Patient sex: M
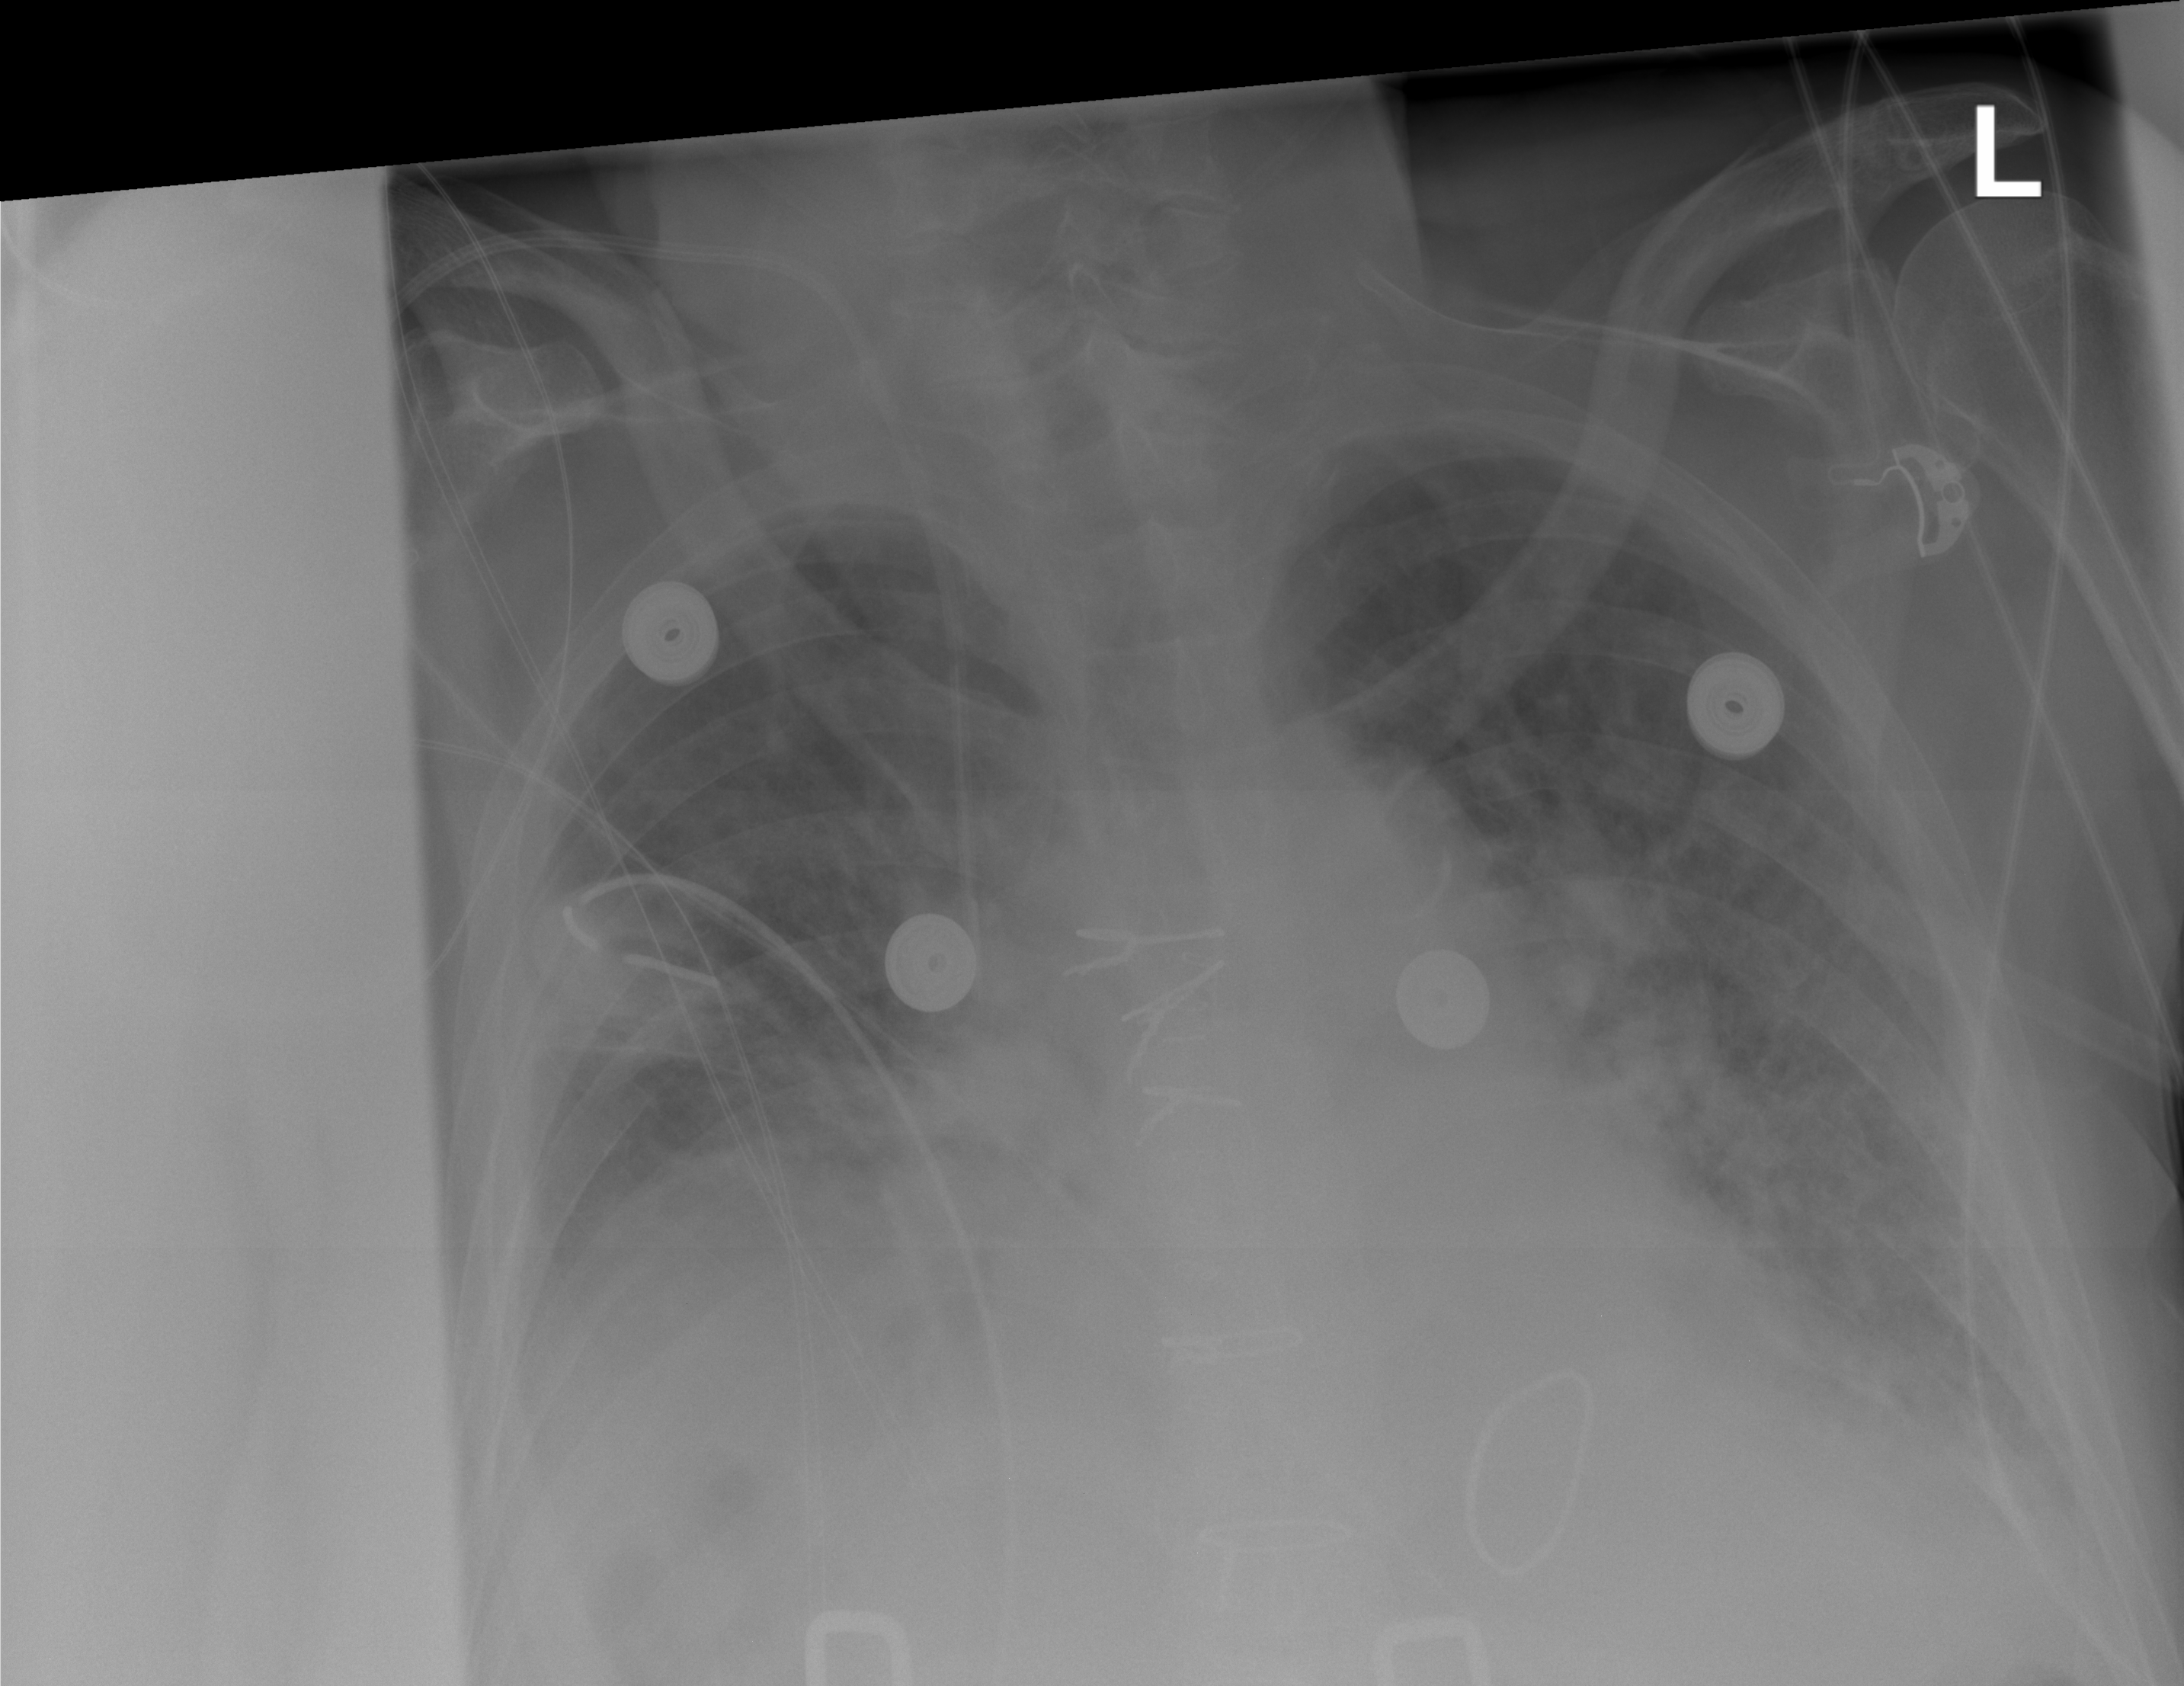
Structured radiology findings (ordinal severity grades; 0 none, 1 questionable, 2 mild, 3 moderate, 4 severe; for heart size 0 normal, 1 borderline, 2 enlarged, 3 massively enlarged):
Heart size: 2
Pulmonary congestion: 3
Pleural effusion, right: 2
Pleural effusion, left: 2
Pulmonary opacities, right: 2
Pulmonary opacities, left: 2
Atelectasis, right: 2
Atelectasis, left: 2